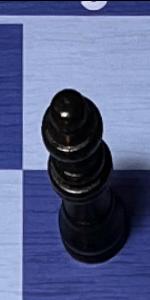
Label: Queen_Black